Question: I'm trying to understand comparing 'NSString' routine. Please consider the following code:
'''
// String
NSString *str1 = @"This is a string A";
NSString *str2 = @"This is a string B";
NSString *res;
NSComparisonResult compareResult;
compareResult = [str1 compare:str2];
if (compareResult == NSOrderedAscending)
NSLog(@"str1 < str2");
if (compareResult == NSOrderedSame)
NSLog(@"str1 == str2");
else // must be NSOrderedDescending
NSLog(@"str1 > str2");
'''
My first question is, how could we determine is 'NSString' greater or less then another one? Its not a number, so how exactly we determine it?
'NSString' consist of Unichar characters that are 16 bits size. Maybe compiler determine actual size of each string and compare it?
My second question is:

All conditions are met. How could that happen? Strings are different and we got all of 3 possible results - str1 is greater then str2, less then str2, and equal.
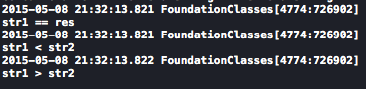
Answer: Note that the comparison results in order, not greater than or less than. Do not equate order to more than or less than.
Order by convention is based on alphabet order.
While length is a characteristic of a string it is a little more complicated than that with unicode since a single character may require more than a single unicode code point.
Also 'NSString' is not a string of unichars, but seems to be (the actual implementation is opaque) a sequence or UTF-16 code points.
The code:
'''
if (compareResult == NSOrderedAscending)
NSLog(@"str1 < str2");
if (compareResult == NSOrderedSame)
NSLog(@"str1 == str2");
else // must be NSOrderedDescending
NSLog(@"str1 > str2");
'''
is flawed, it should be (notice the 'else if'):
'''
if (compareResult == NSOrderedAscending)
NSLog(@"str1 preceeds str2");
else if (compareResult == NSOrderedSame)
NSLog(@"str1 is the same as str2");
else // must be NSOrderedDescending
NSLog(@"str1 follows str2");
'''
Resulting in the output:
> str1 preceeds str2